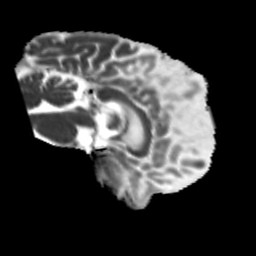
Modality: MD
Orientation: sagittal
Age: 56
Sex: male
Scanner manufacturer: siemens
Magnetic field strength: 3 T
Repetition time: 5.25 s
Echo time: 0.08 s